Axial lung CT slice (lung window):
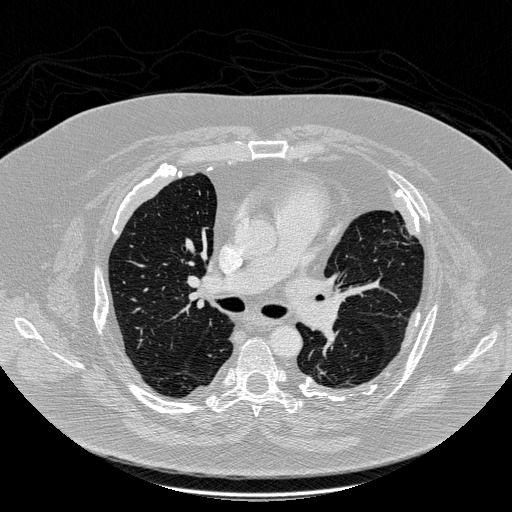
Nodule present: no